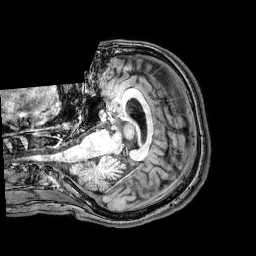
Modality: T1w
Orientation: axial
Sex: female
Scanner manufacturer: philips
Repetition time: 0.008293 s
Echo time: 0.0038 s